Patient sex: M
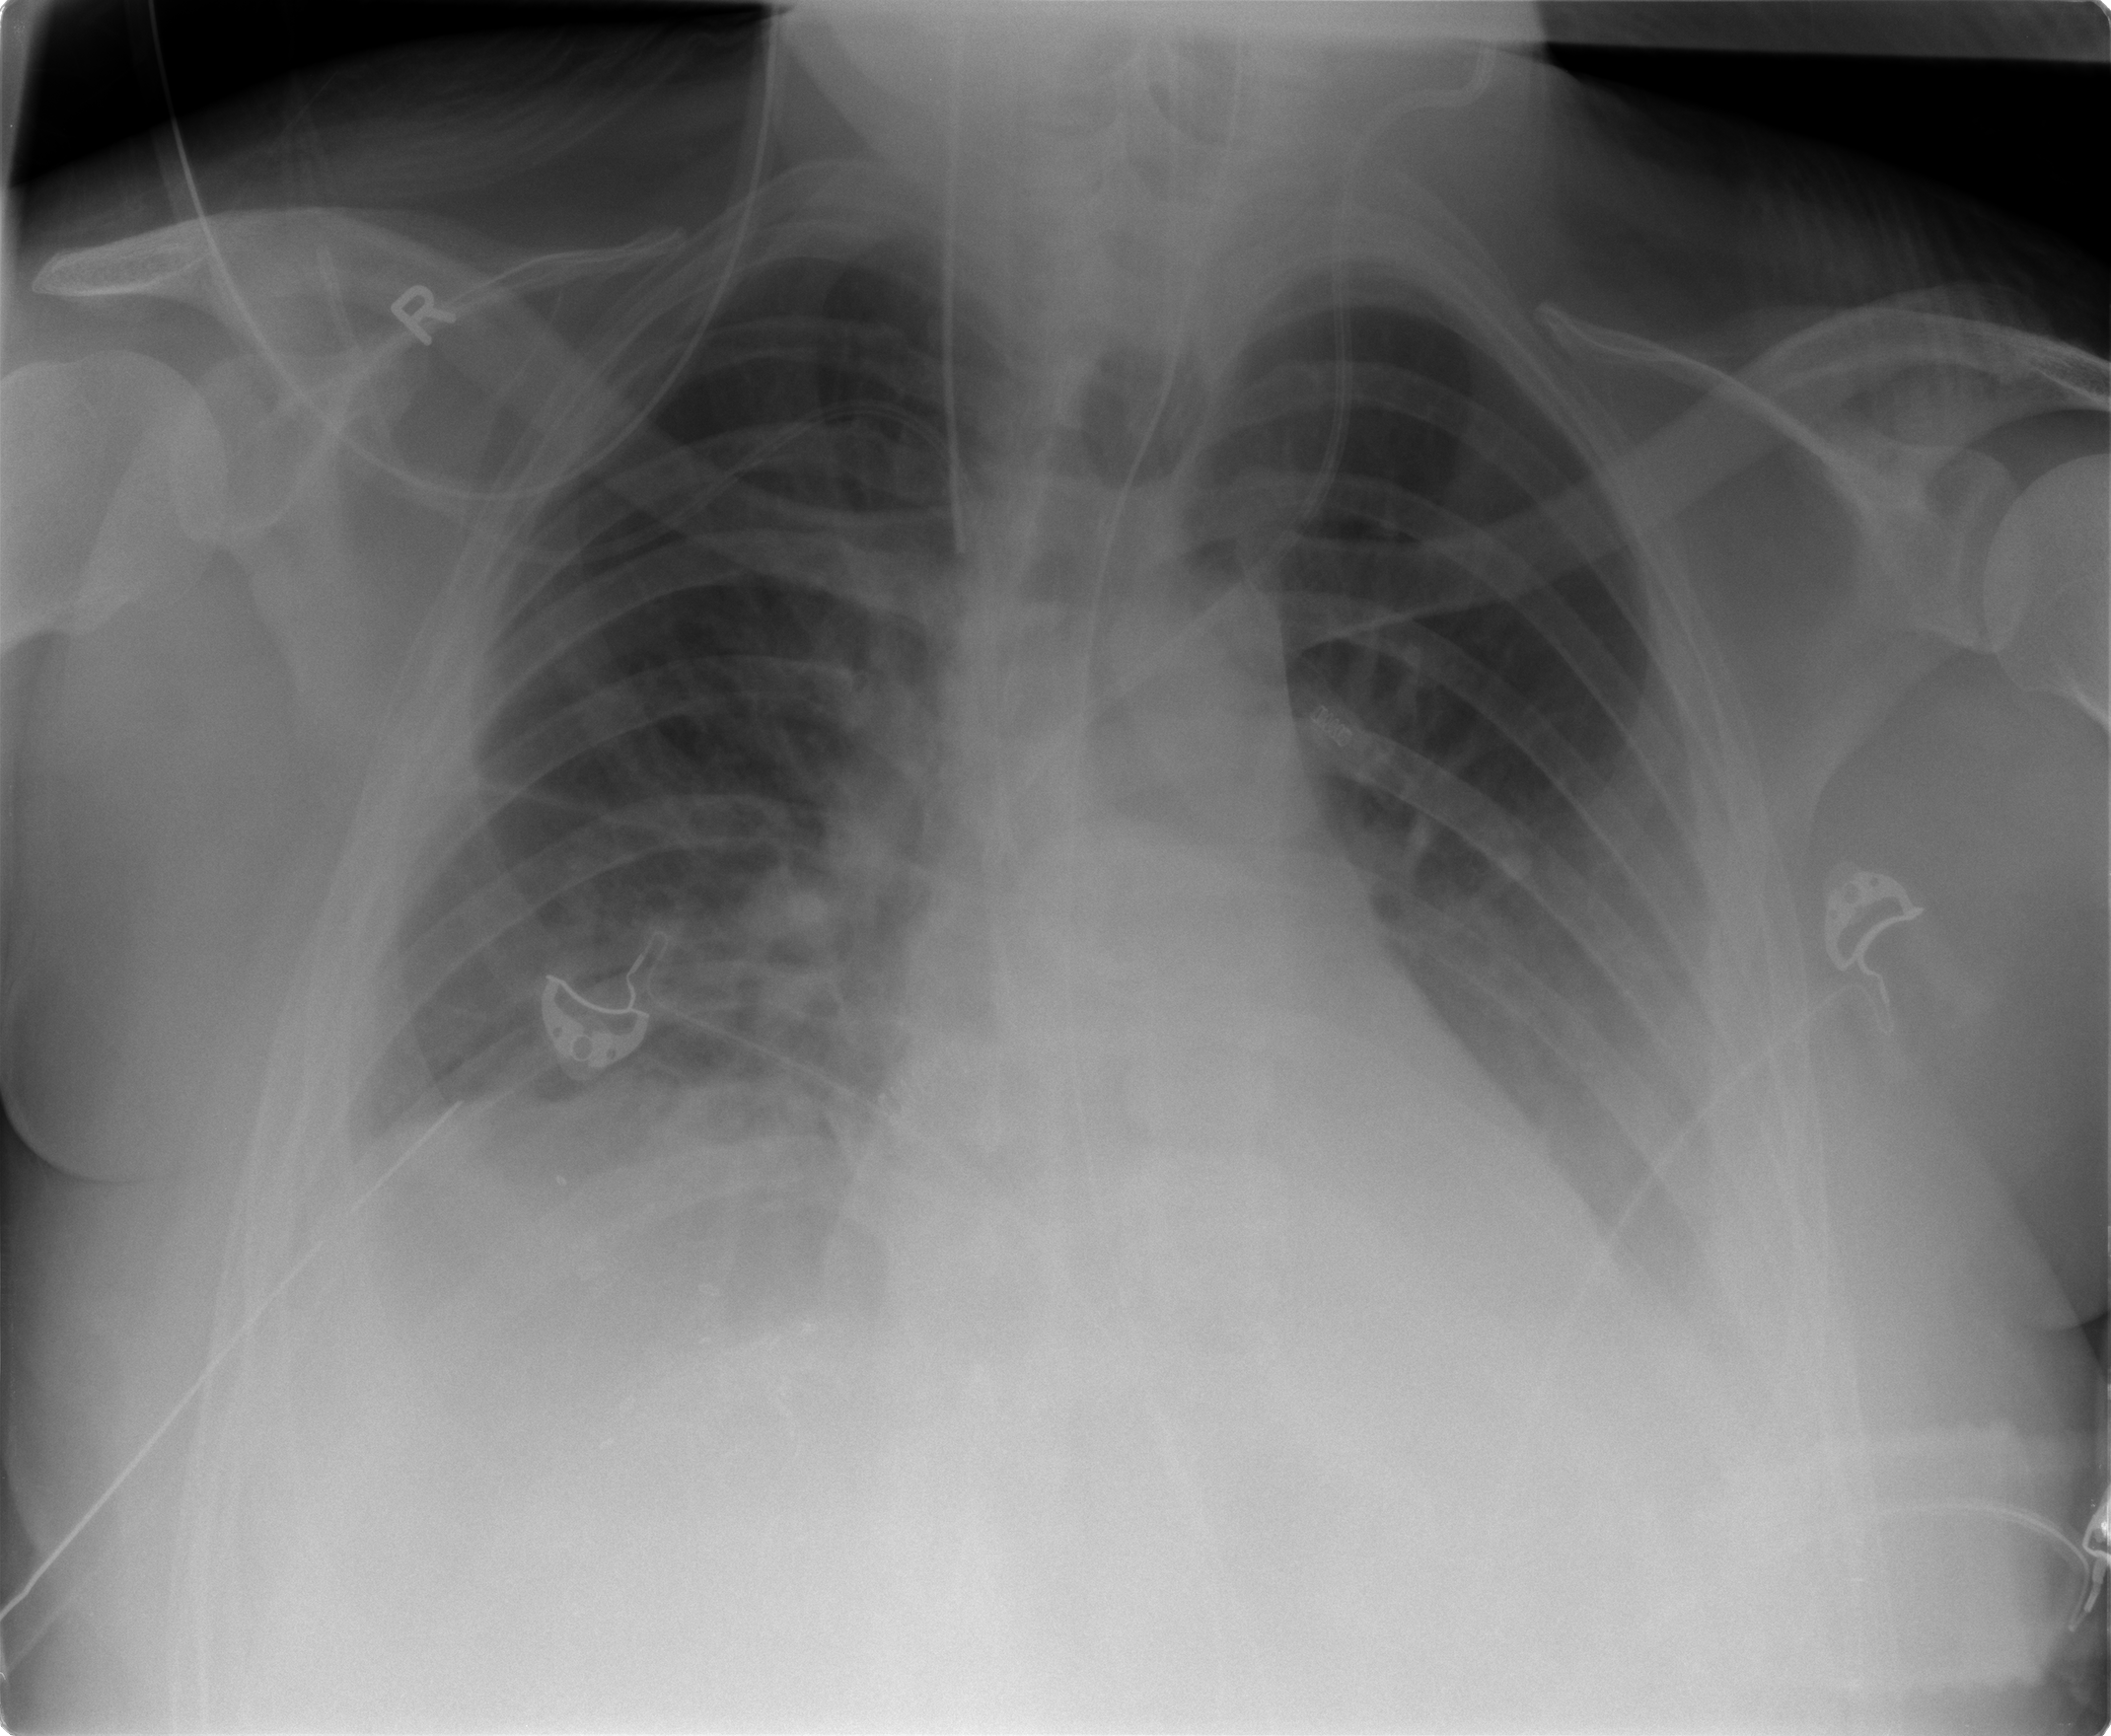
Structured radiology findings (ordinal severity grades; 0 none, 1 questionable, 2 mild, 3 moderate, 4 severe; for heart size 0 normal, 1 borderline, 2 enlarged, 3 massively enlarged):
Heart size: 3
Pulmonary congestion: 2
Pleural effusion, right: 2
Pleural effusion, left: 3
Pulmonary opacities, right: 2
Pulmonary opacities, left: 0
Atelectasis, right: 3
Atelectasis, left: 3